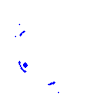
Particle: electron